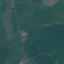
Land use / land cover class: Pasture